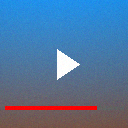
Screen state: on